Из шланга почти вертикально бьет струя с расходом воды $Q=1.5\cdot 10^{-3}~м^3/с$.
Какова площадь $S$ поперечного сечения струи на высоте $h=2~м$ над концом шланга, если при выходе из шланга площадь $S_0=1.5~см^2$?
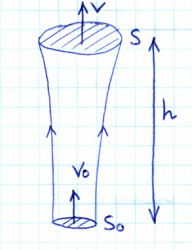
Решение: $\frac{\sqrt S-\sqrt S_0}{h}\ll1(\simeq1\cdot10^{-3})$, что подтверждает вертикальность струи.
Ответ: $$1.9~см^2=S$$  $\frac{\sqrt S-\sqrt S_0}{h}\ll1(\simeq1\cdot10^{-3})$, что подтверждает вертикальность струи.
Темы:
T, Всероссийские, Течение жидкости, Поток